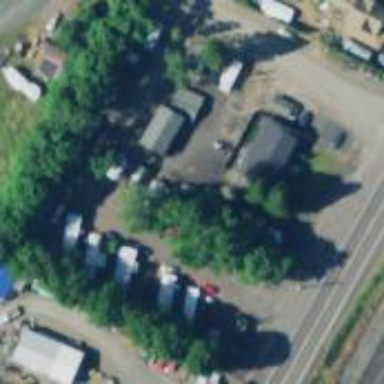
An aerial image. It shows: Caravan site for tourism.